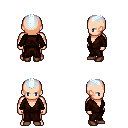
a pixel art fantasy rpg character, male body template, human, light skin, brown robe, gold greaves, white cyan short mohawk hairstyle, brown shoes, four views (front, back, left, right), 2x2 character sprite sheet, small pixel art, hard edges, no anti-aliasing